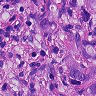
Metastatic tissue present: yes